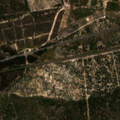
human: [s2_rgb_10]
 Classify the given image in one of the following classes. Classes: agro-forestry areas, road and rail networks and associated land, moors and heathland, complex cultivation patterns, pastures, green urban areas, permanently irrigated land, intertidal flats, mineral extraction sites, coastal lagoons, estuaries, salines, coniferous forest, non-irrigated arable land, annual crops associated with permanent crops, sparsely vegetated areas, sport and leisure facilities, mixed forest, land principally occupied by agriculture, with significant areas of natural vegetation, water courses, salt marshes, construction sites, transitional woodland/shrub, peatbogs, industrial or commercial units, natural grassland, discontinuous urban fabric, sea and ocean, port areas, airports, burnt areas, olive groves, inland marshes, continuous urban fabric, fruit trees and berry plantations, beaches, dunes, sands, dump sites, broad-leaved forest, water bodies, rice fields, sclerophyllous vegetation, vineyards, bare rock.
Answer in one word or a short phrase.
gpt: continuous urban fabric